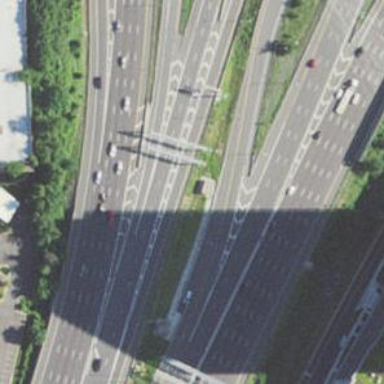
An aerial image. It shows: Toll gantry on the road.